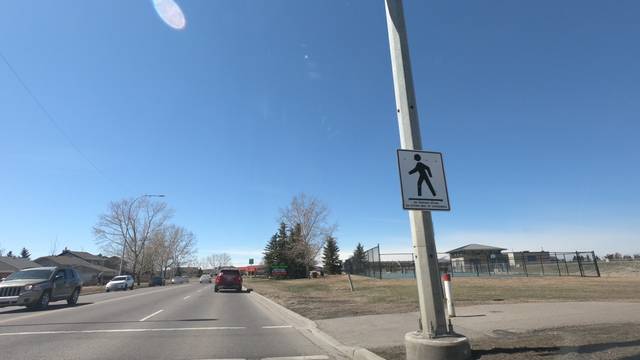
Region: Canada
Coordinates: 51.278, -114.011